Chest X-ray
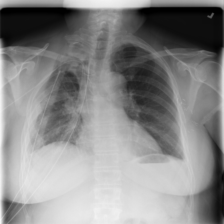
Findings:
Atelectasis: negative
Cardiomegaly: negative
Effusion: negative
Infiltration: negative
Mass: negative
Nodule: negative
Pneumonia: negative
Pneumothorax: positive
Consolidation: negative
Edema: negative
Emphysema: negative
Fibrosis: negative
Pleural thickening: negative
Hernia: negative